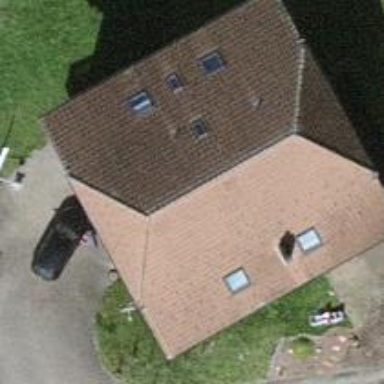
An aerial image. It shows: Simple house.